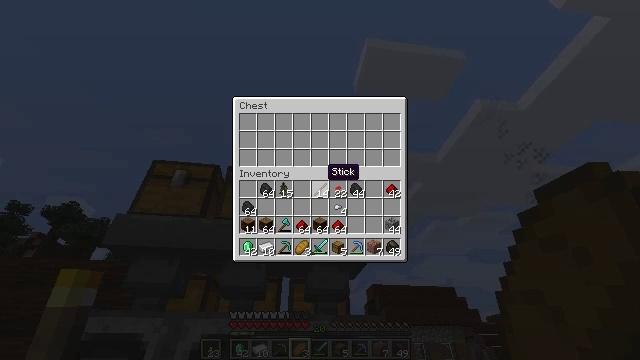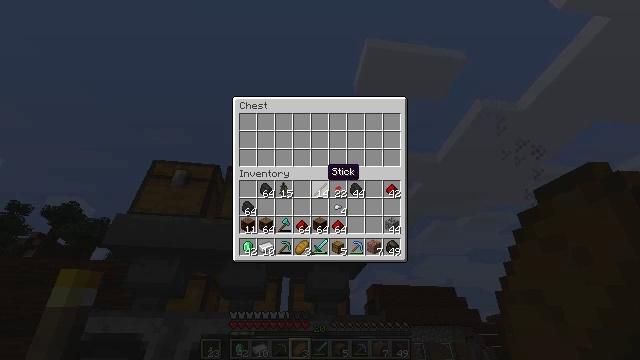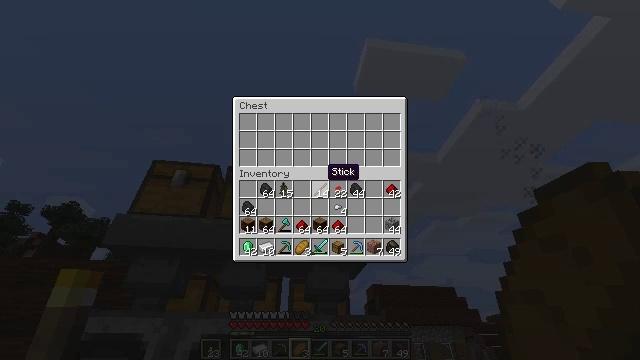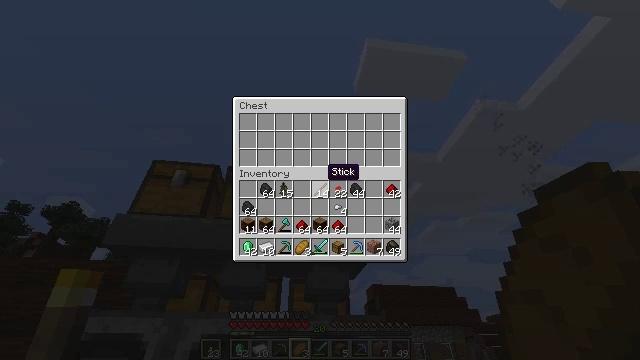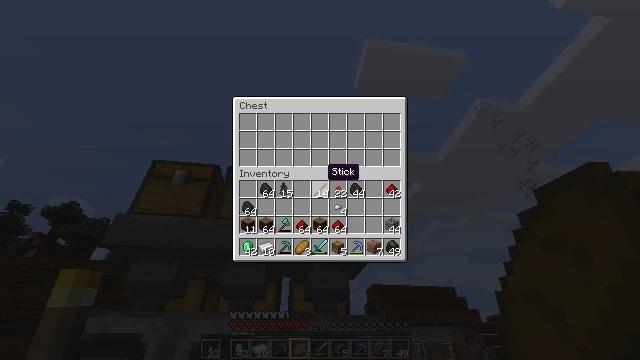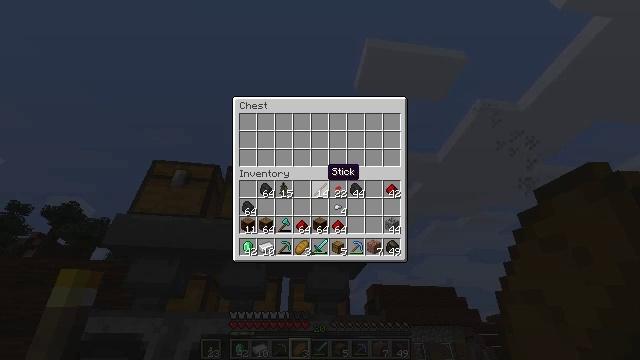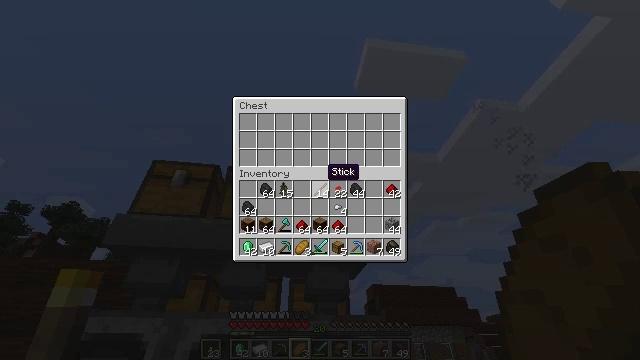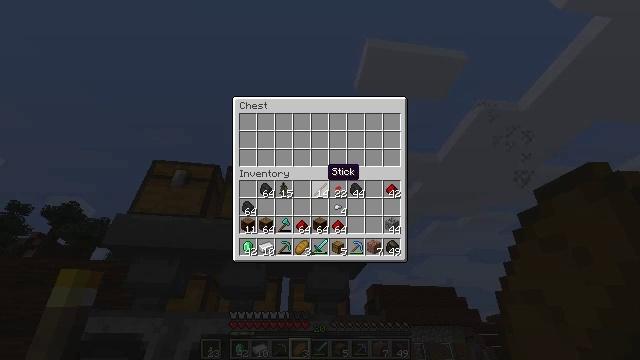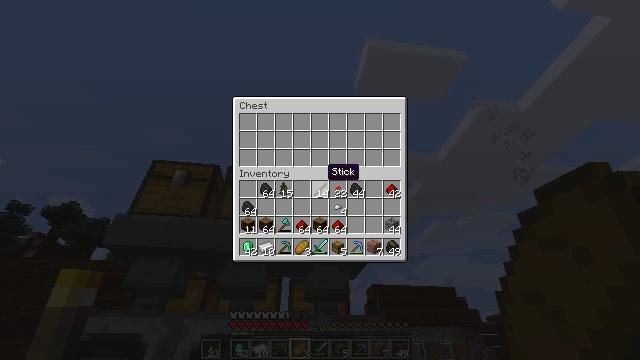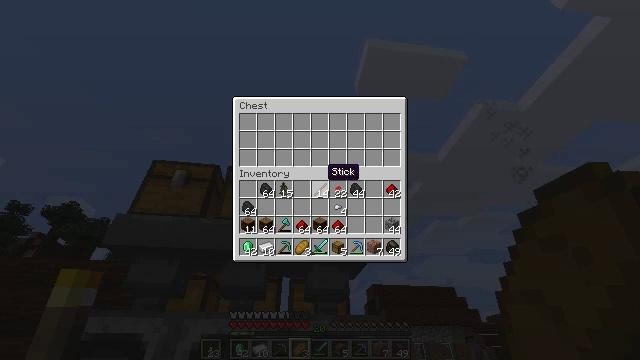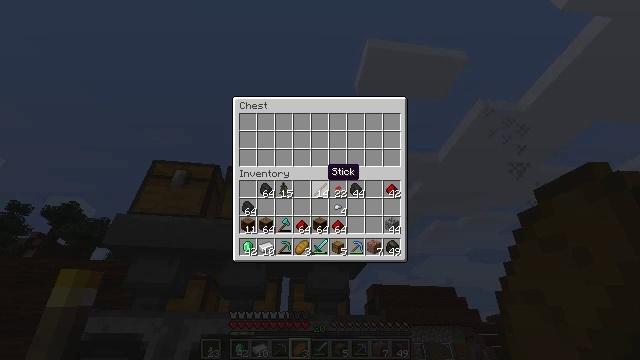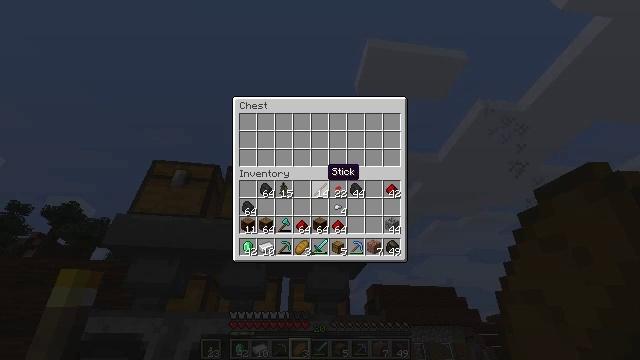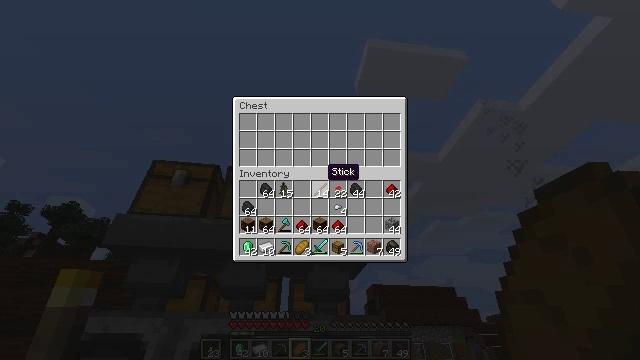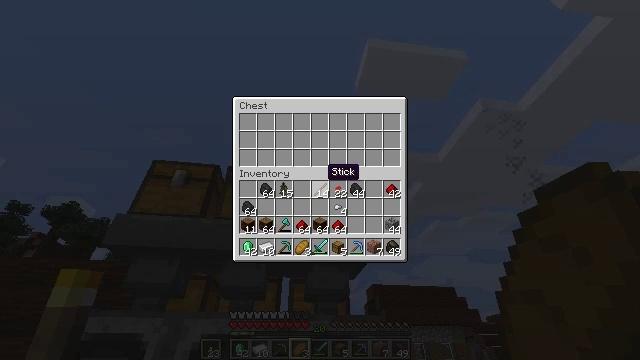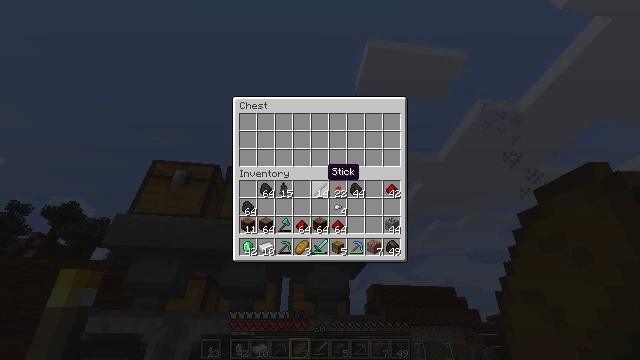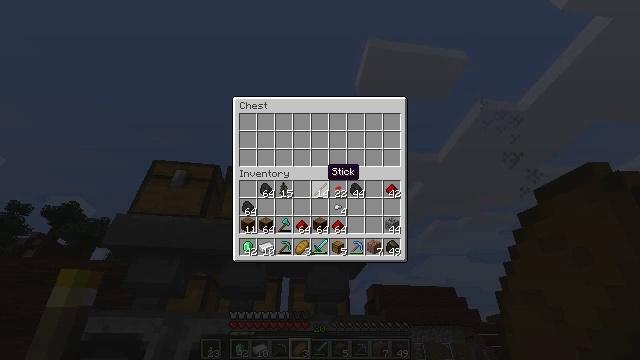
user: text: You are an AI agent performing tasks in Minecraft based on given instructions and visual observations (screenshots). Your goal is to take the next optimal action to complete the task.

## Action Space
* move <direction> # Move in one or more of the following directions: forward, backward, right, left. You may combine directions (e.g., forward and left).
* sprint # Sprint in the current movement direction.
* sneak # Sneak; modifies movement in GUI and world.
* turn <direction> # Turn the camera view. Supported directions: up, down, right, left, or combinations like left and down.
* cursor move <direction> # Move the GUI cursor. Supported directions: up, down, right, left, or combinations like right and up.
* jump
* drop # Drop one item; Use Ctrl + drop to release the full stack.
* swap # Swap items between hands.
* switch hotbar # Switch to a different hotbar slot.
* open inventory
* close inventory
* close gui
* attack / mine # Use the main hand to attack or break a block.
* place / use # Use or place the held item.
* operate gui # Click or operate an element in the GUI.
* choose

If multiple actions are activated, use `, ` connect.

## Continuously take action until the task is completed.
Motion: motion action
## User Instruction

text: Combine materials on the crafting table to make an emerald.
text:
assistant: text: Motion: no_op
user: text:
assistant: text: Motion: no_op
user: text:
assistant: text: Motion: no_op
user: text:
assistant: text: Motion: no_op
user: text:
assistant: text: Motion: no_op
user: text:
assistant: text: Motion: no_op
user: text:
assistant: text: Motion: no_op
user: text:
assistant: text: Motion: no_op
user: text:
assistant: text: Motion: no_op
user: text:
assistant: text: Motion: no_op
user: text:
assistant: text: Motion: no_op
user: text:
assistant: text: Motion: no_op
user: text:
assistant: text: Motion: no_op
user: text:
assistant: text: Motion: no_op
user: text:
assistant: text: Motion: no_op
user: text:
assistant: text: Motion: no_op
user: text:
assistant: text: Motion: no_op
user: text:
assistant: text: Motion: no_op
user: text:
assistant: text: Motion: no_op
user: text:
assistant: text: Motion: no_op
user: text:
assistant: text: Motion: no_op
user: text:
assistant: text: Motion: no_op
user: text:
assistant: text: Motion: no_op
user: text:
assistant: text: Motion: no_op
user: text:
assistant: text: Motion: no_op
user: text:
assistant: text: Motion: no_op
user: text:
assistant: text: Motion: no_op
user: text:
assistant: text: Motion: no_op
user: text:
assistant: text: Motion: no_op
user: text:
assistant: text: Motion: no_op